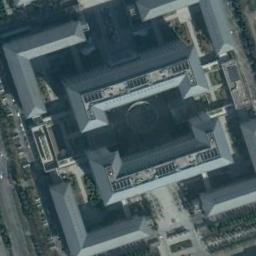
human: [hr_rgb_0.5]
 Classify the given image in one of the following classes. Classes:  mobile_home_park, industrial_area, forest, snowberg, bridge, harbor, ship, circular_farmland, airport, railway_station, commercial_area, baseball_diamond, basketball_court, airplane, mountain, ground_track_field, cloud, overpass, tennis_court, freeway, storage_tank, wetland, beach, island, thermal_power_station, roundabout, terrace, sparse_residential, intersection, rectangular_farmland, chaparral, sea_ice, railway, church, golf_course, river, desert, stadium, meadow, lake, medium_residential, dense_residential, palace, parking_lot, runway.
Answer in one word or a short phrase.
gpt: commercial_area